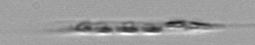
Label: Rhizosolenia